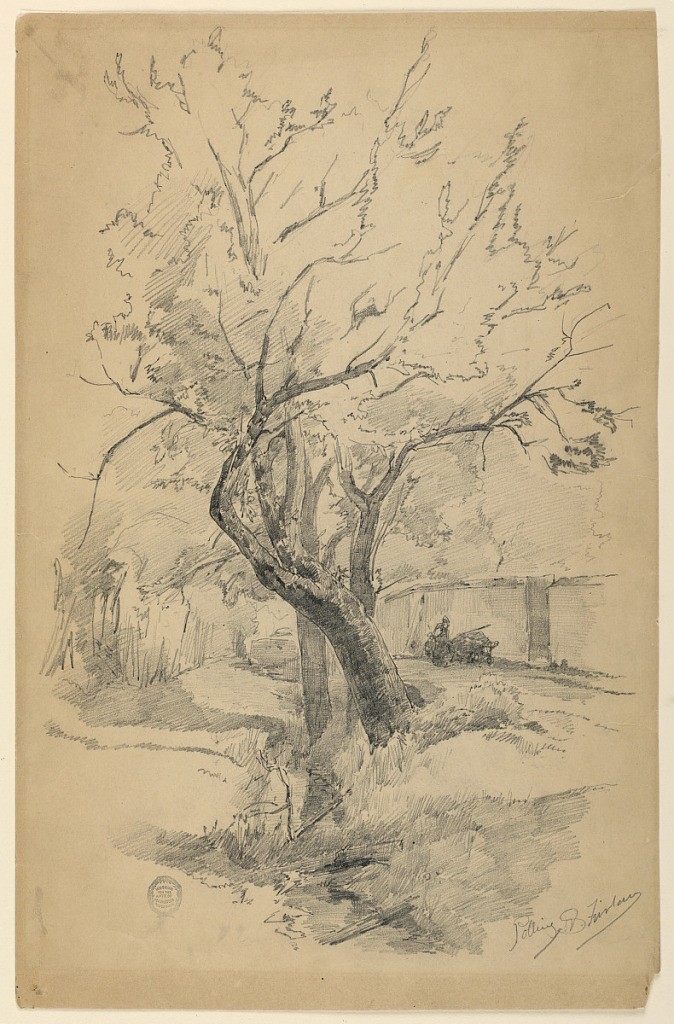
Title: A Road in Polling, Bavaria
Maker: Walter Shirlaw, American, b. Scotland, 1838–1909
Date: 1876
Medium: Graphite on cream wove paper
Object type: Drawing
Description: A group of birches growing at at the bank of a ditch. At right, a road at the rear of structures. A man with a wheel-barrow is walking on it.